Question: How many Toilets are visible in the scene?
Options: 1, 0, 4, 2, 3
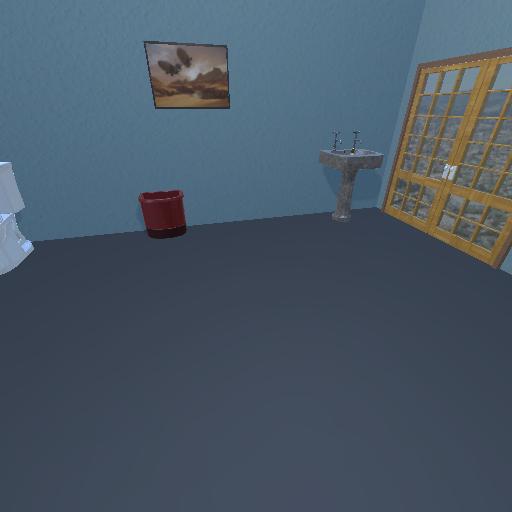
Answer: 1